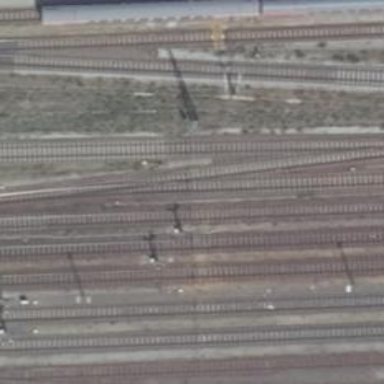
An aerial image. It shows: Railway signal.